The trace is the raw vibration amplitude of a rotating bearing as a function of time. Classify the bearing condition as one of: normal, inner_race, outer_race, ball.
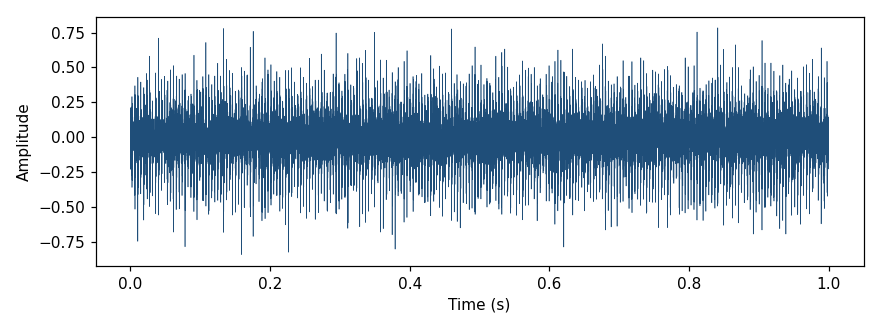
Answer: outer_race